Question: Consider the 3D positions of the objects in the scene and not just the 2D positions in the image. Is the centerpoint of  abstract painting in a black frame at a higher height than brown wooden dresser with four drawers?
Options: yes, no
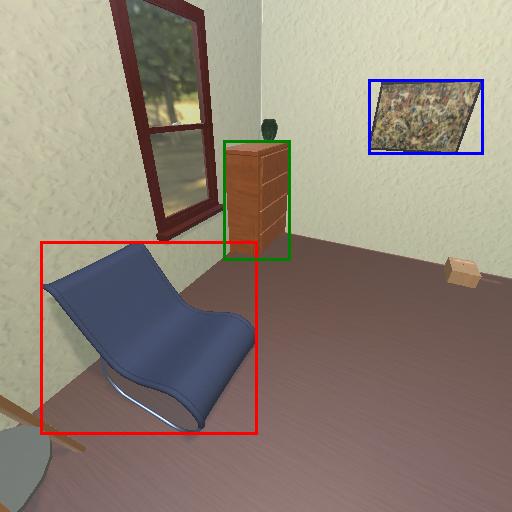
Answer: yes